Question: I have get graph by pandas dataframe matplotlib. Legend Top there is none, none but plot text is there. how to add text there instead of none, none?

'''
df[df.Dst_Port.eq(5353)].groupby('Dst_Port'['Packet_length'].agg({'Packet':['sum','min','max','mean', 'median','std']}).plot(kind='bar',title='Destination Portwise Packets', legend=True, ax=ax)
'''
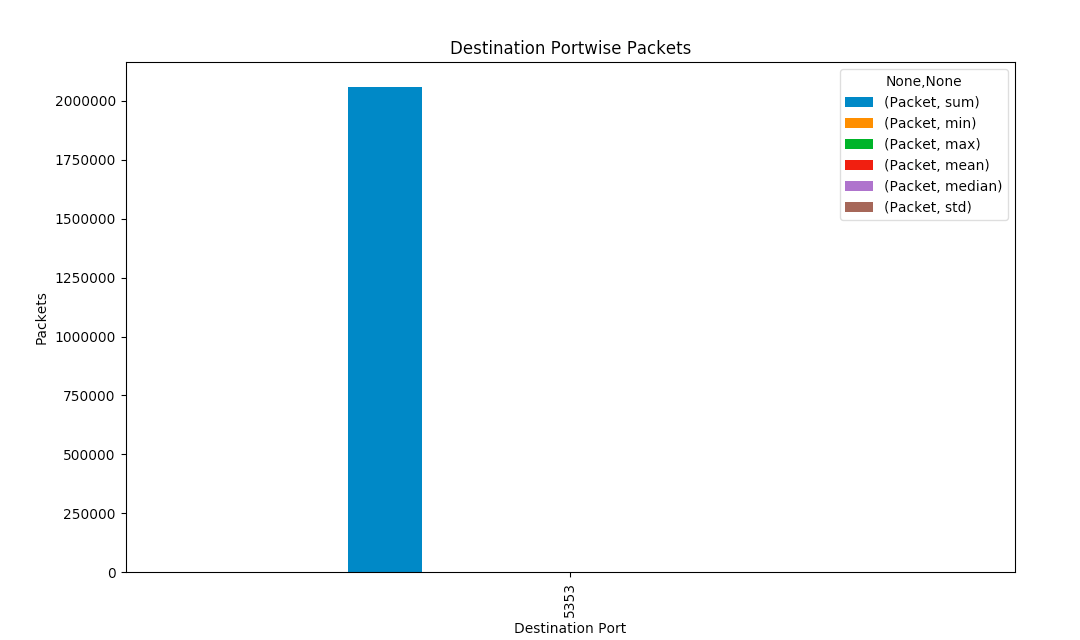
Answer: If you haven't already done this add these lines of code to show legend and labels.
'''
plt.xlabel('X')
plt.ylabel('Y')
plt.title('Histogram')
plt.legend()
'''